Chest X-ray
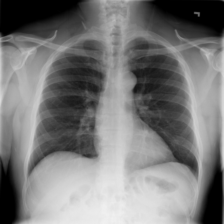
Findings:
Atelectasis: negative
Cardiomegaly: negative
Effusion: negative
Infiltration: negative
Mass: negative
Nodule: negative
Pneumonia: negative
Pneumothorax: negative
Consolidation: negative
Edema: negative
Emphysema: negative
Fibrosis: negative
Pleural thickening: negative
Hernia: negative